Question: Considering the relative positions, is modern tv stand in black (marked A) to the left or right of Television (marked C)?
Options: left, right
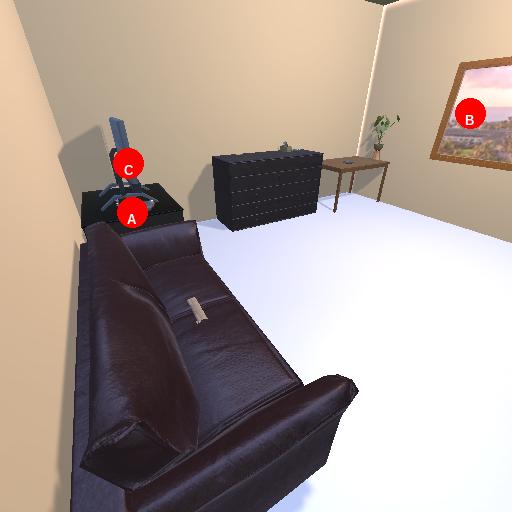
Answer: left